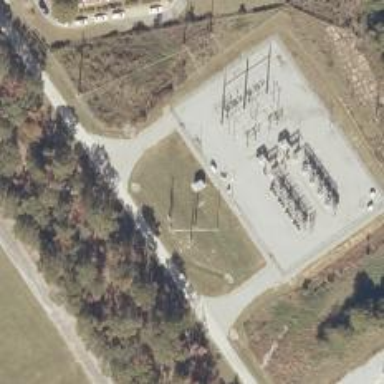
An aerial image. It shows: Switch for power supply.